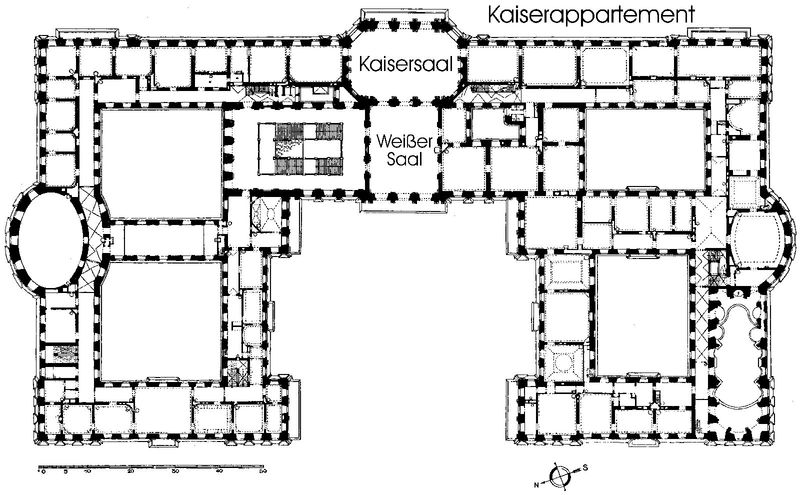
Titel: Residenz Würzburg
Künstler: Balthasar Neumann
Standort: Würzburg, Residenz (EU - D - B)
Schlagwörter: fenster, schwarz, schloss, architektur, barock, oval, bogen, türen, hof, saal, treppen, kaiser, gang, innenhof, berlin, burg, münchen, palast, groß, räume, mauern, plan, höfisch, dresden, preußen, grundriss, versailles, enfilade, würzburg, maß, ellipse, kaisersaal, nordpfeil, leibzig, kaiserappartement, weißer saal, kaiserburg, dreiflügleanlage